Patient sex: M
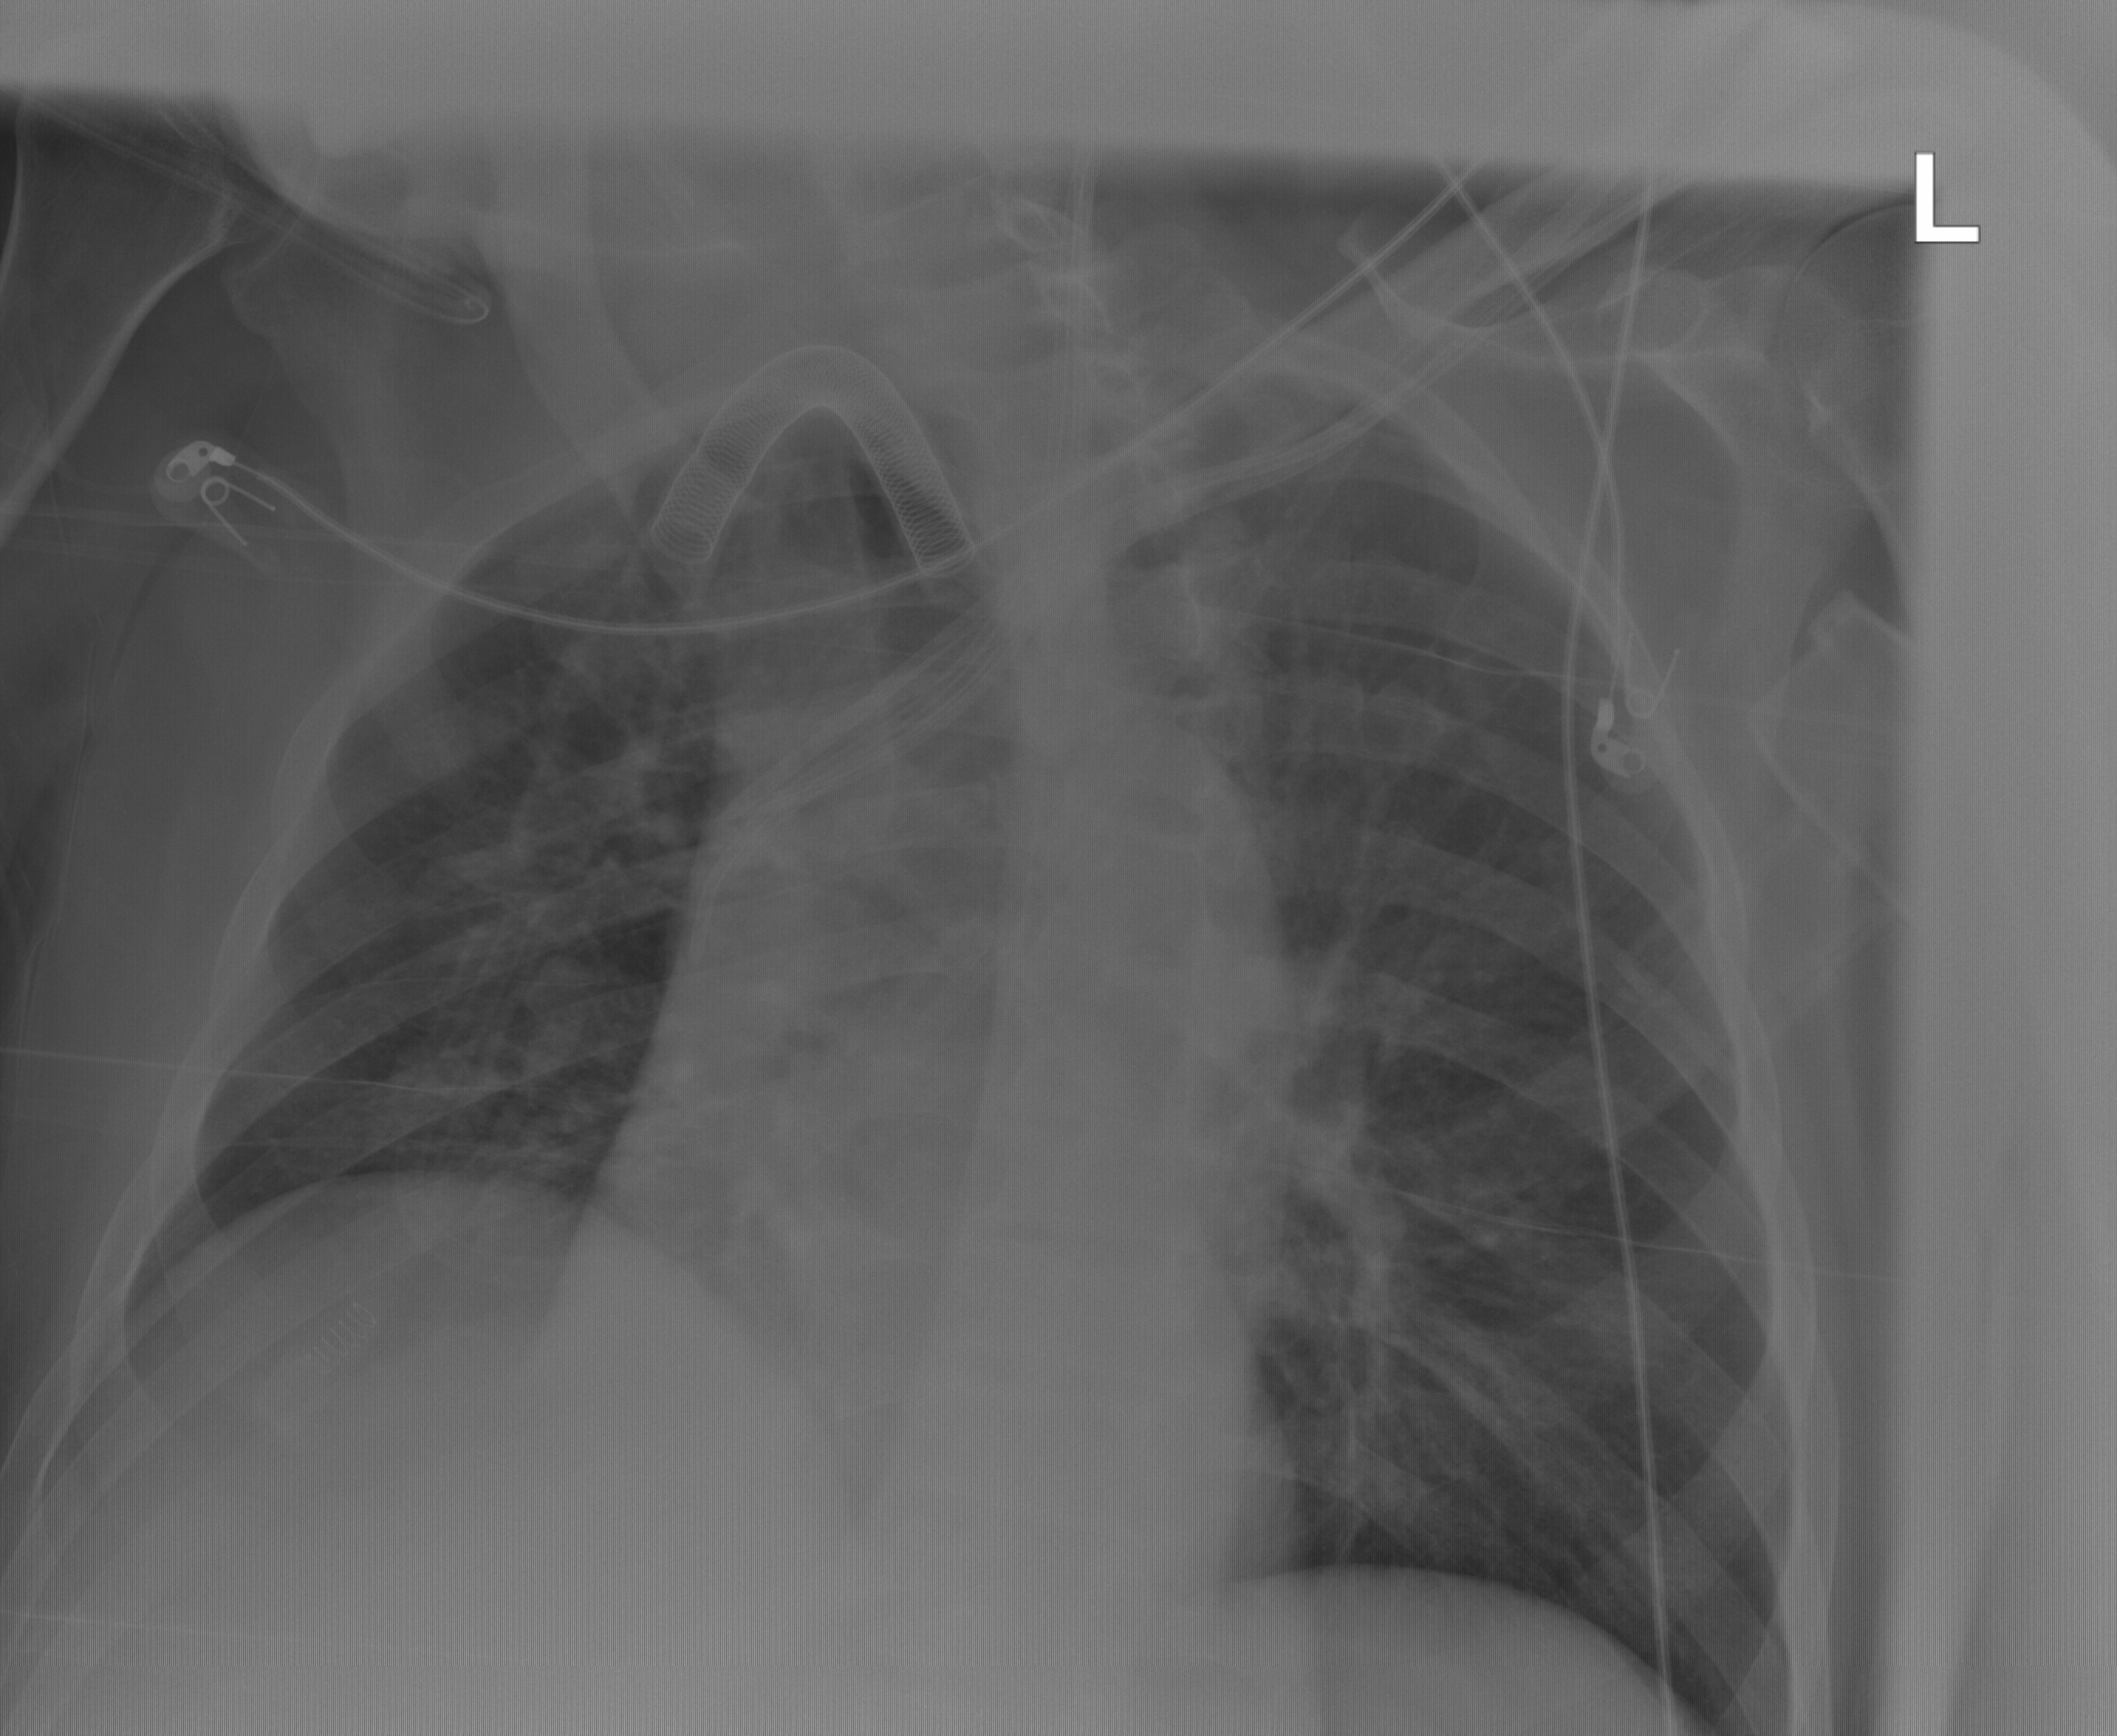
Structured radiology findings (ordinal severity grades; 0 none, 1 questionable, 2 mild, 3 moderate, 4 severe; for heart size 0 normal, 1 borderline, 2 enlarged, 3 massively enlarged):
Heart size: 0
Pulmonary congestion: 0
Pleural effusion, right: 0
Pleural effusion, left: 0
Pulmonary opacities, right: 0
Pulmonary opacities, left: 0
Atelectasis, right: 0
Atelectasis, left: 0